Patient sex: F
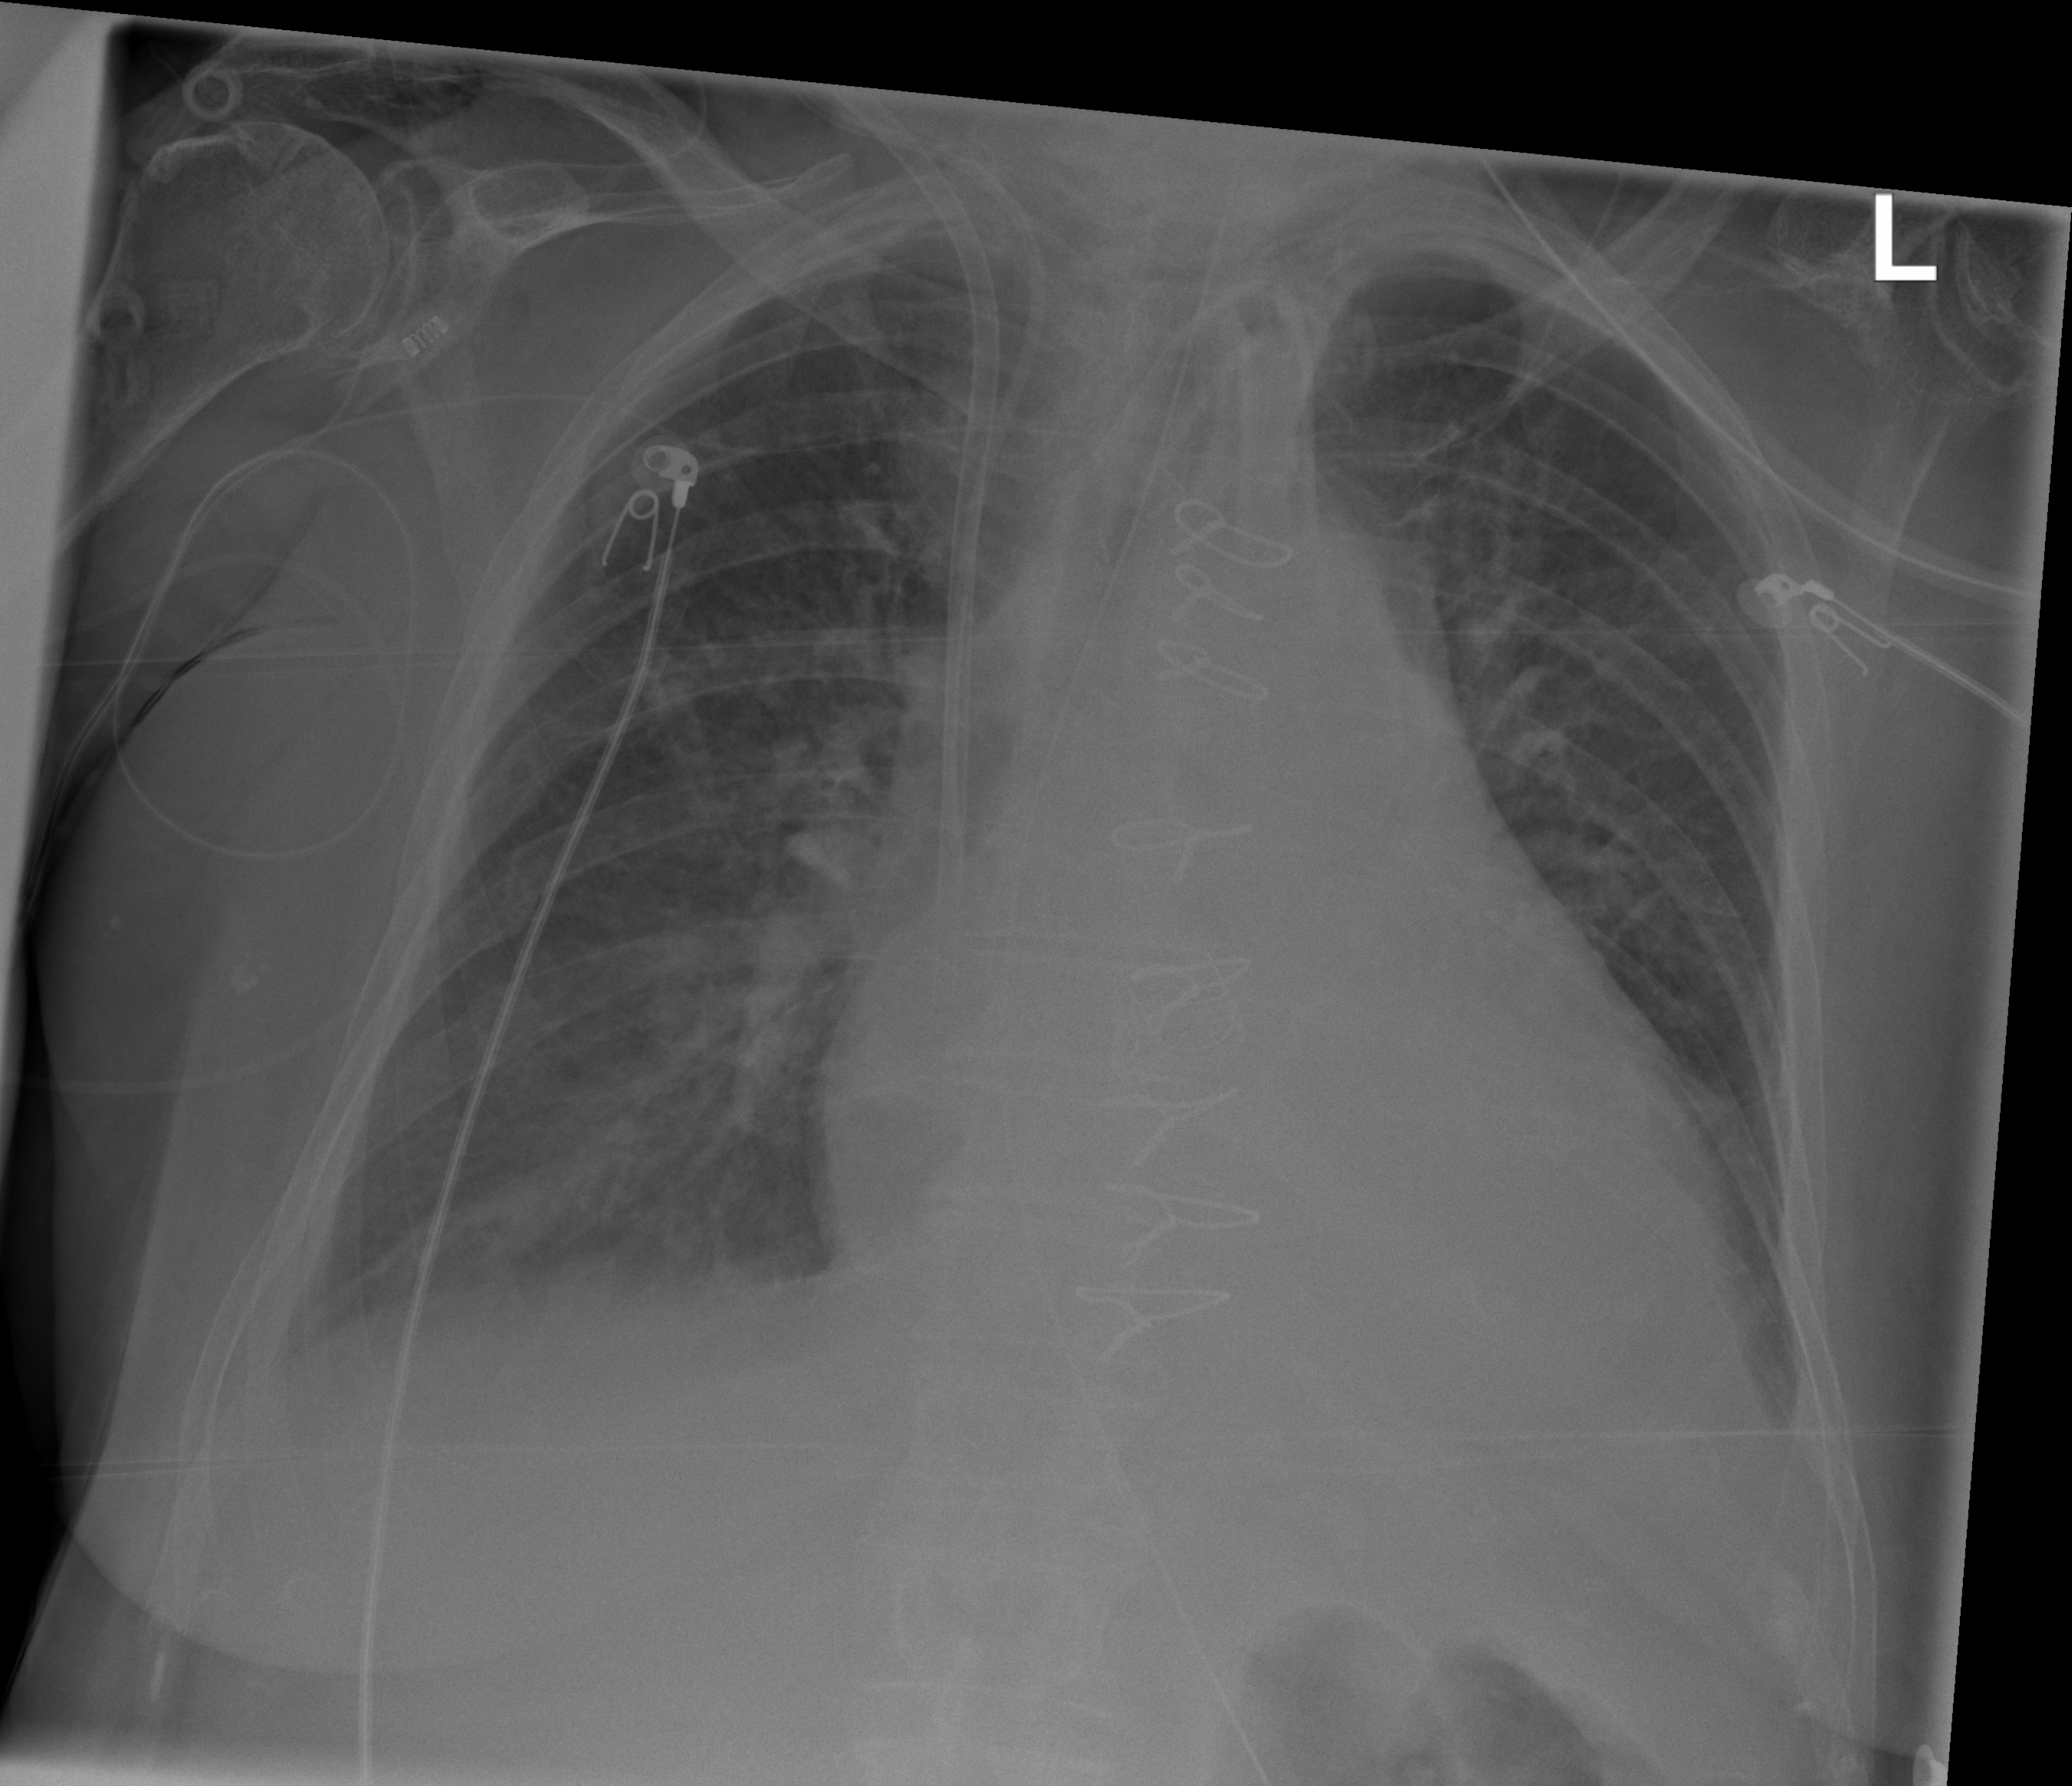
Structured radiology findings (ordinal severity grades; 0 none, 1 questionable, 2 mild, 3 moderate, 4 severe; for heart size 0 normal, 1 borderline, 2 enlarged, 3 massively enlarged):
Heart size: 1
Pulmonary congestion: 2
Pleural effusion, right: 1
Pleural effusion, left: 0
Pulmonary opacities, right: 2
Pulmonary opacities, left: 2
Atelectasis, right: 2
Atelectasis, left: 2